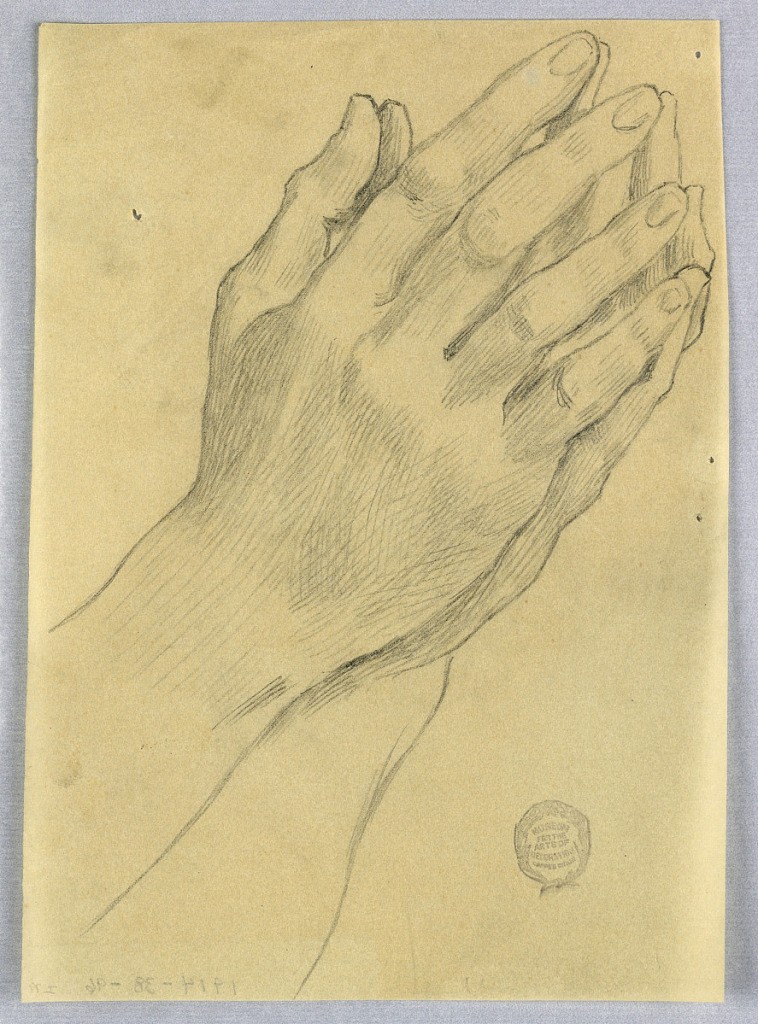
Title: Study of Hands
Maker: Francis Augustus Lathrop, American, 1849–1909
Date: ca 1895
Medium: Graphite on tracing paper
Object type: Drawing
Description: Palms together, in prayer position; shaded to the wrists.